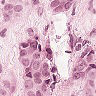
Metastatic tissue present: yes